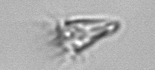
Label: Paratontonia_gracillima